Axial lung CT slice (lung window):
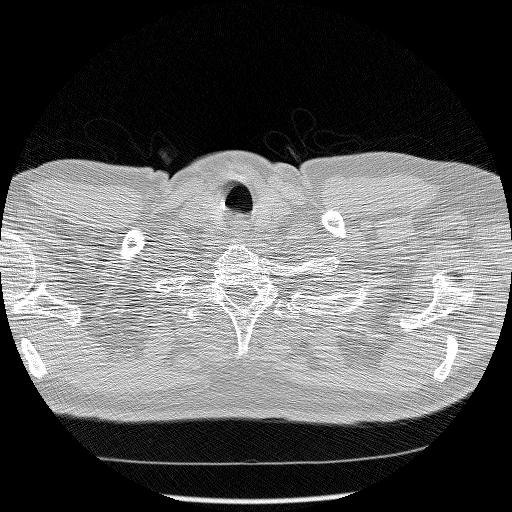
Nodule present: no